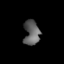
Tissue: lung
Cell type: Epithelial cells
Senescence score: 0.1891
Nuclear area (px): 380
Mean DAPI intensity: 97.063